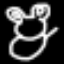
Label: frog